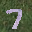
Label: 7